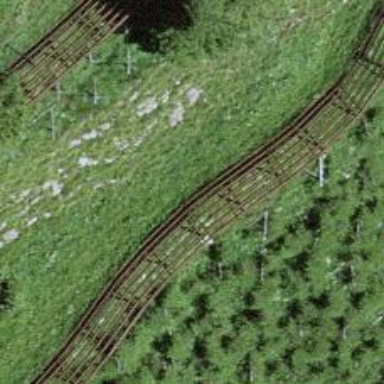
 designed to mitigate snow accumulations in specific area."